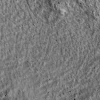
Atmospheric dust classification: not_dusty